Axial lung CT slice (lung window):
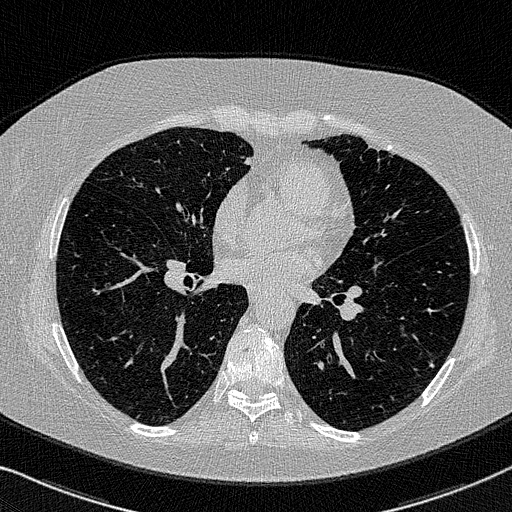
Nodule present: no